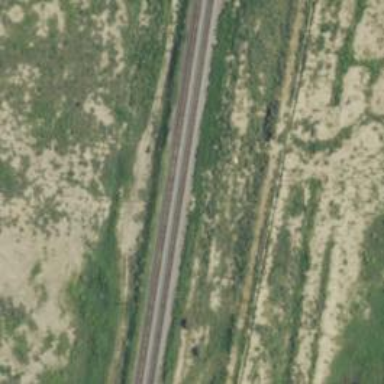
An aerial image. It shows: Railway siding for service.